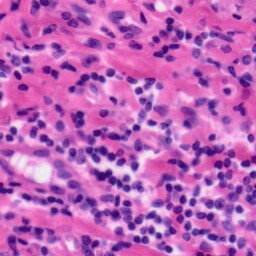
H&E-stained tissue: Tonsil